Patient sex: M
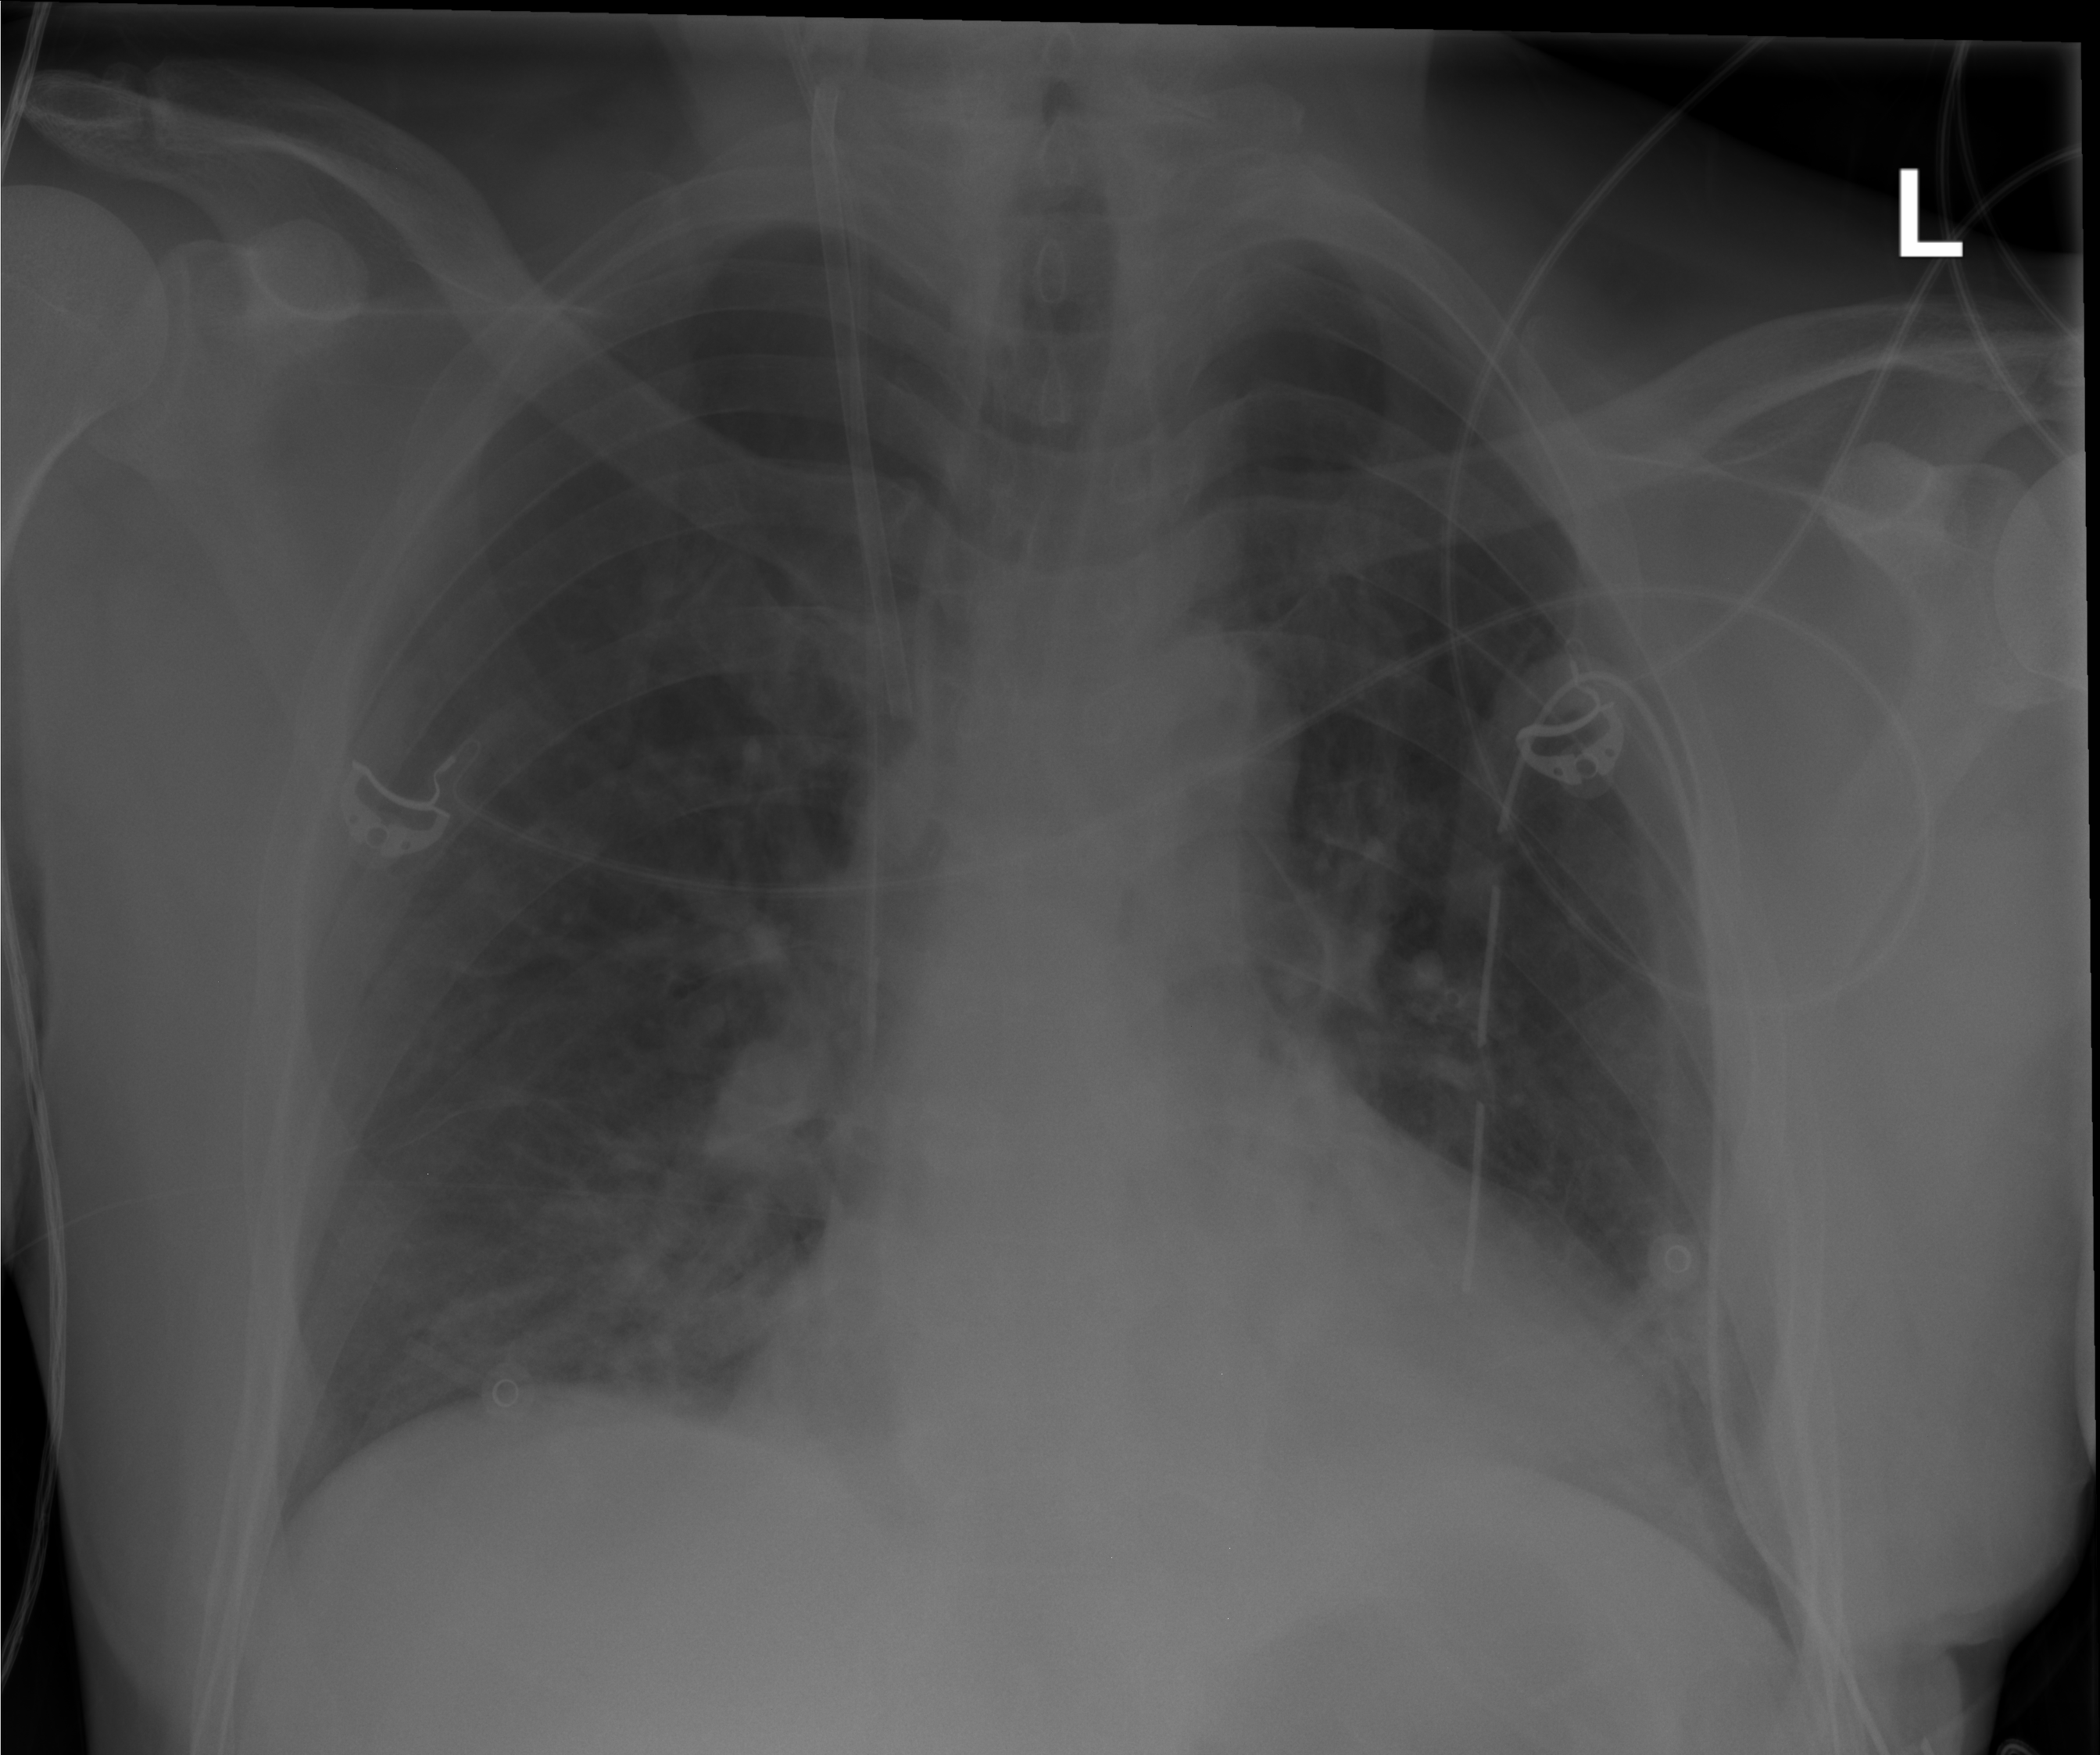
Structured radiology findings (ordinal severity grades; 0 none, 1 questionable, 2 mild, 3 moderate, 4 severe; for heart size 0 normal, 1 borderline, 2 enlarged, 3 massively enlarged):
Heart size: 0
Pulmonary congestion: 0
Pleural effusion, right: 0
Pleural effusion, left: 0
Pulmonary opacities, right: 0
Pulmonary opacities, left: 0
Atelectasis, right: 0
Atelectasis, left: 2